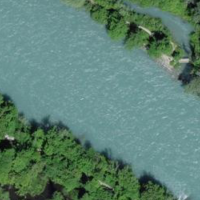
EUNIS habitat code: 15
Species observed at this site:
Lysimachia vulgaris
Prunus padus
Tussilago farfara